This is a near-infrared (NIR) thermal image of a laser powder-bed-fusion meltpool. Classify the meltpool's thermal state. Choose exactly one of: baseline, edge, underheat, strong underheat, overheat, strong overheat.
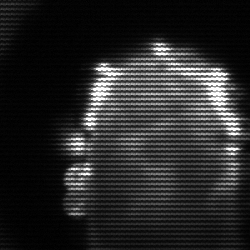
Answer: baseline